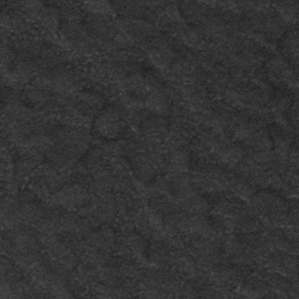
Label: frost